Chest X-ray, PA view. Patient: 42 years old, sex M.
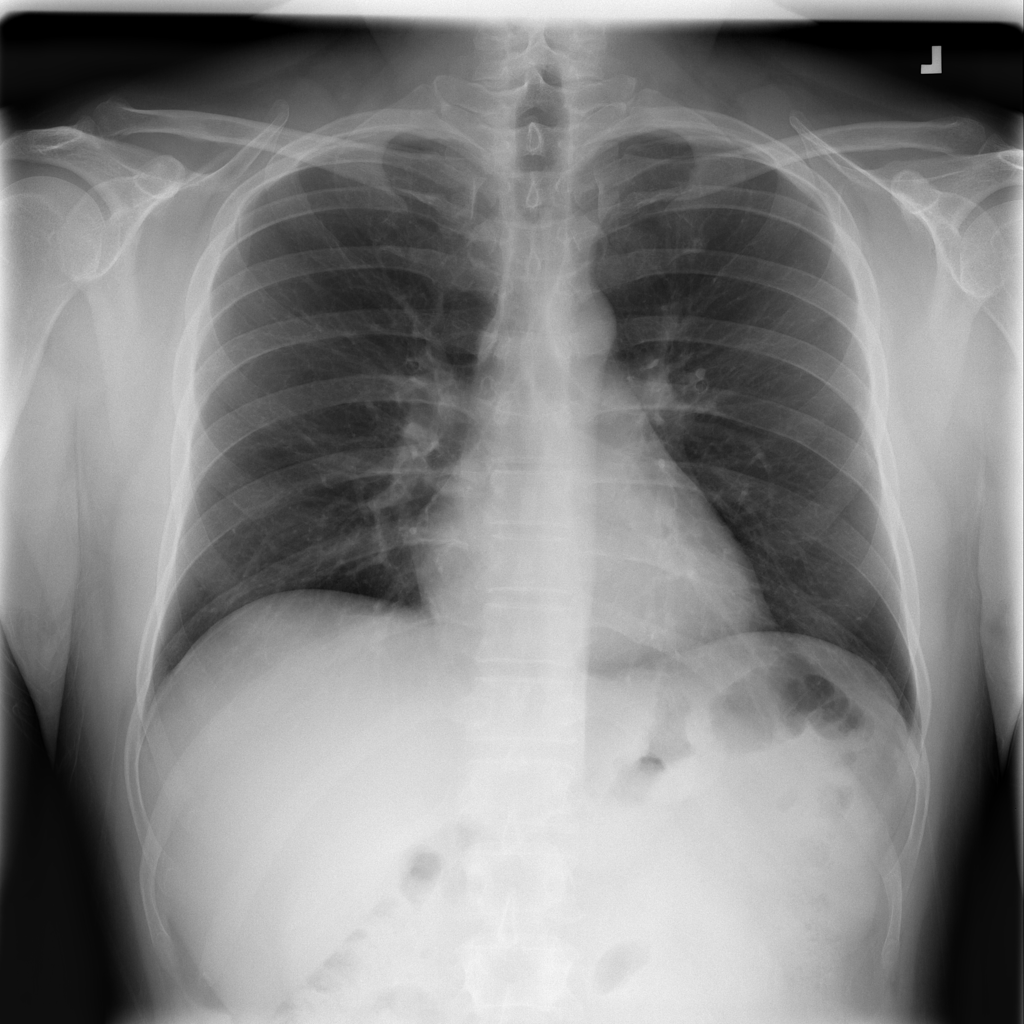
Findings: Infiltration